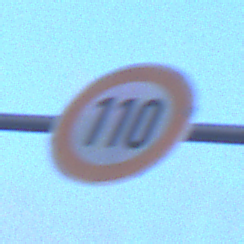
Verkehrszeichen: Geschwindigkeit110
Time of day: Dawn
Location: Outdoor (Urban)
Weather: PartlyCloudy
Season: NotSpecified
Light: Natural